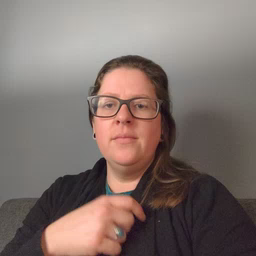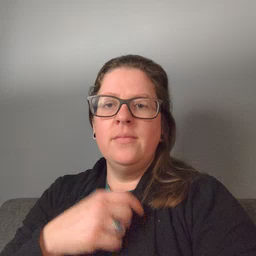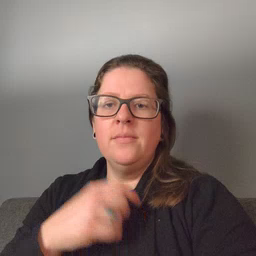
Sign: think